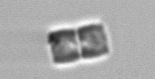
Label: Bacillariophyceae_morphotype1